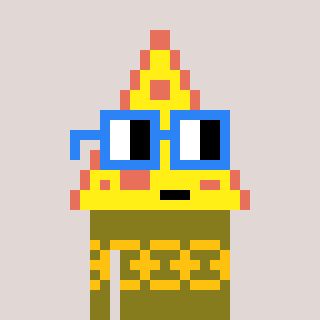
a pixel art character with square blue glasses, a pizza-shaped head and a gunk-colored body on a warm background